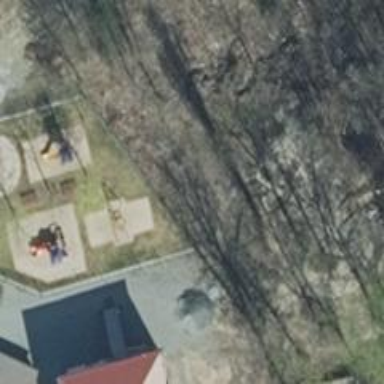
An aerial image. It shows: Playground with slide.